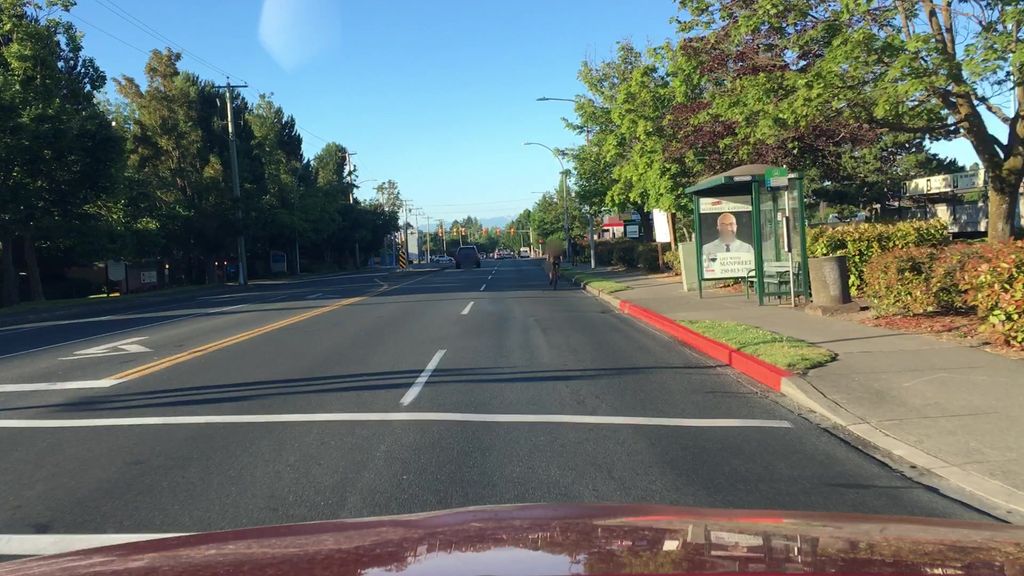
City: victoria